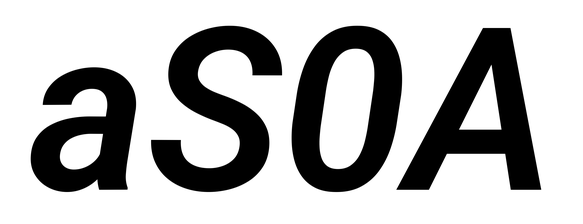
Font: Roboto-Italic_SemiBold_Italic